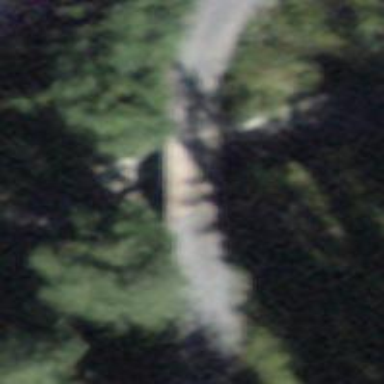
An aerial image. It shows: Track road with bridge.